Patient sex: M
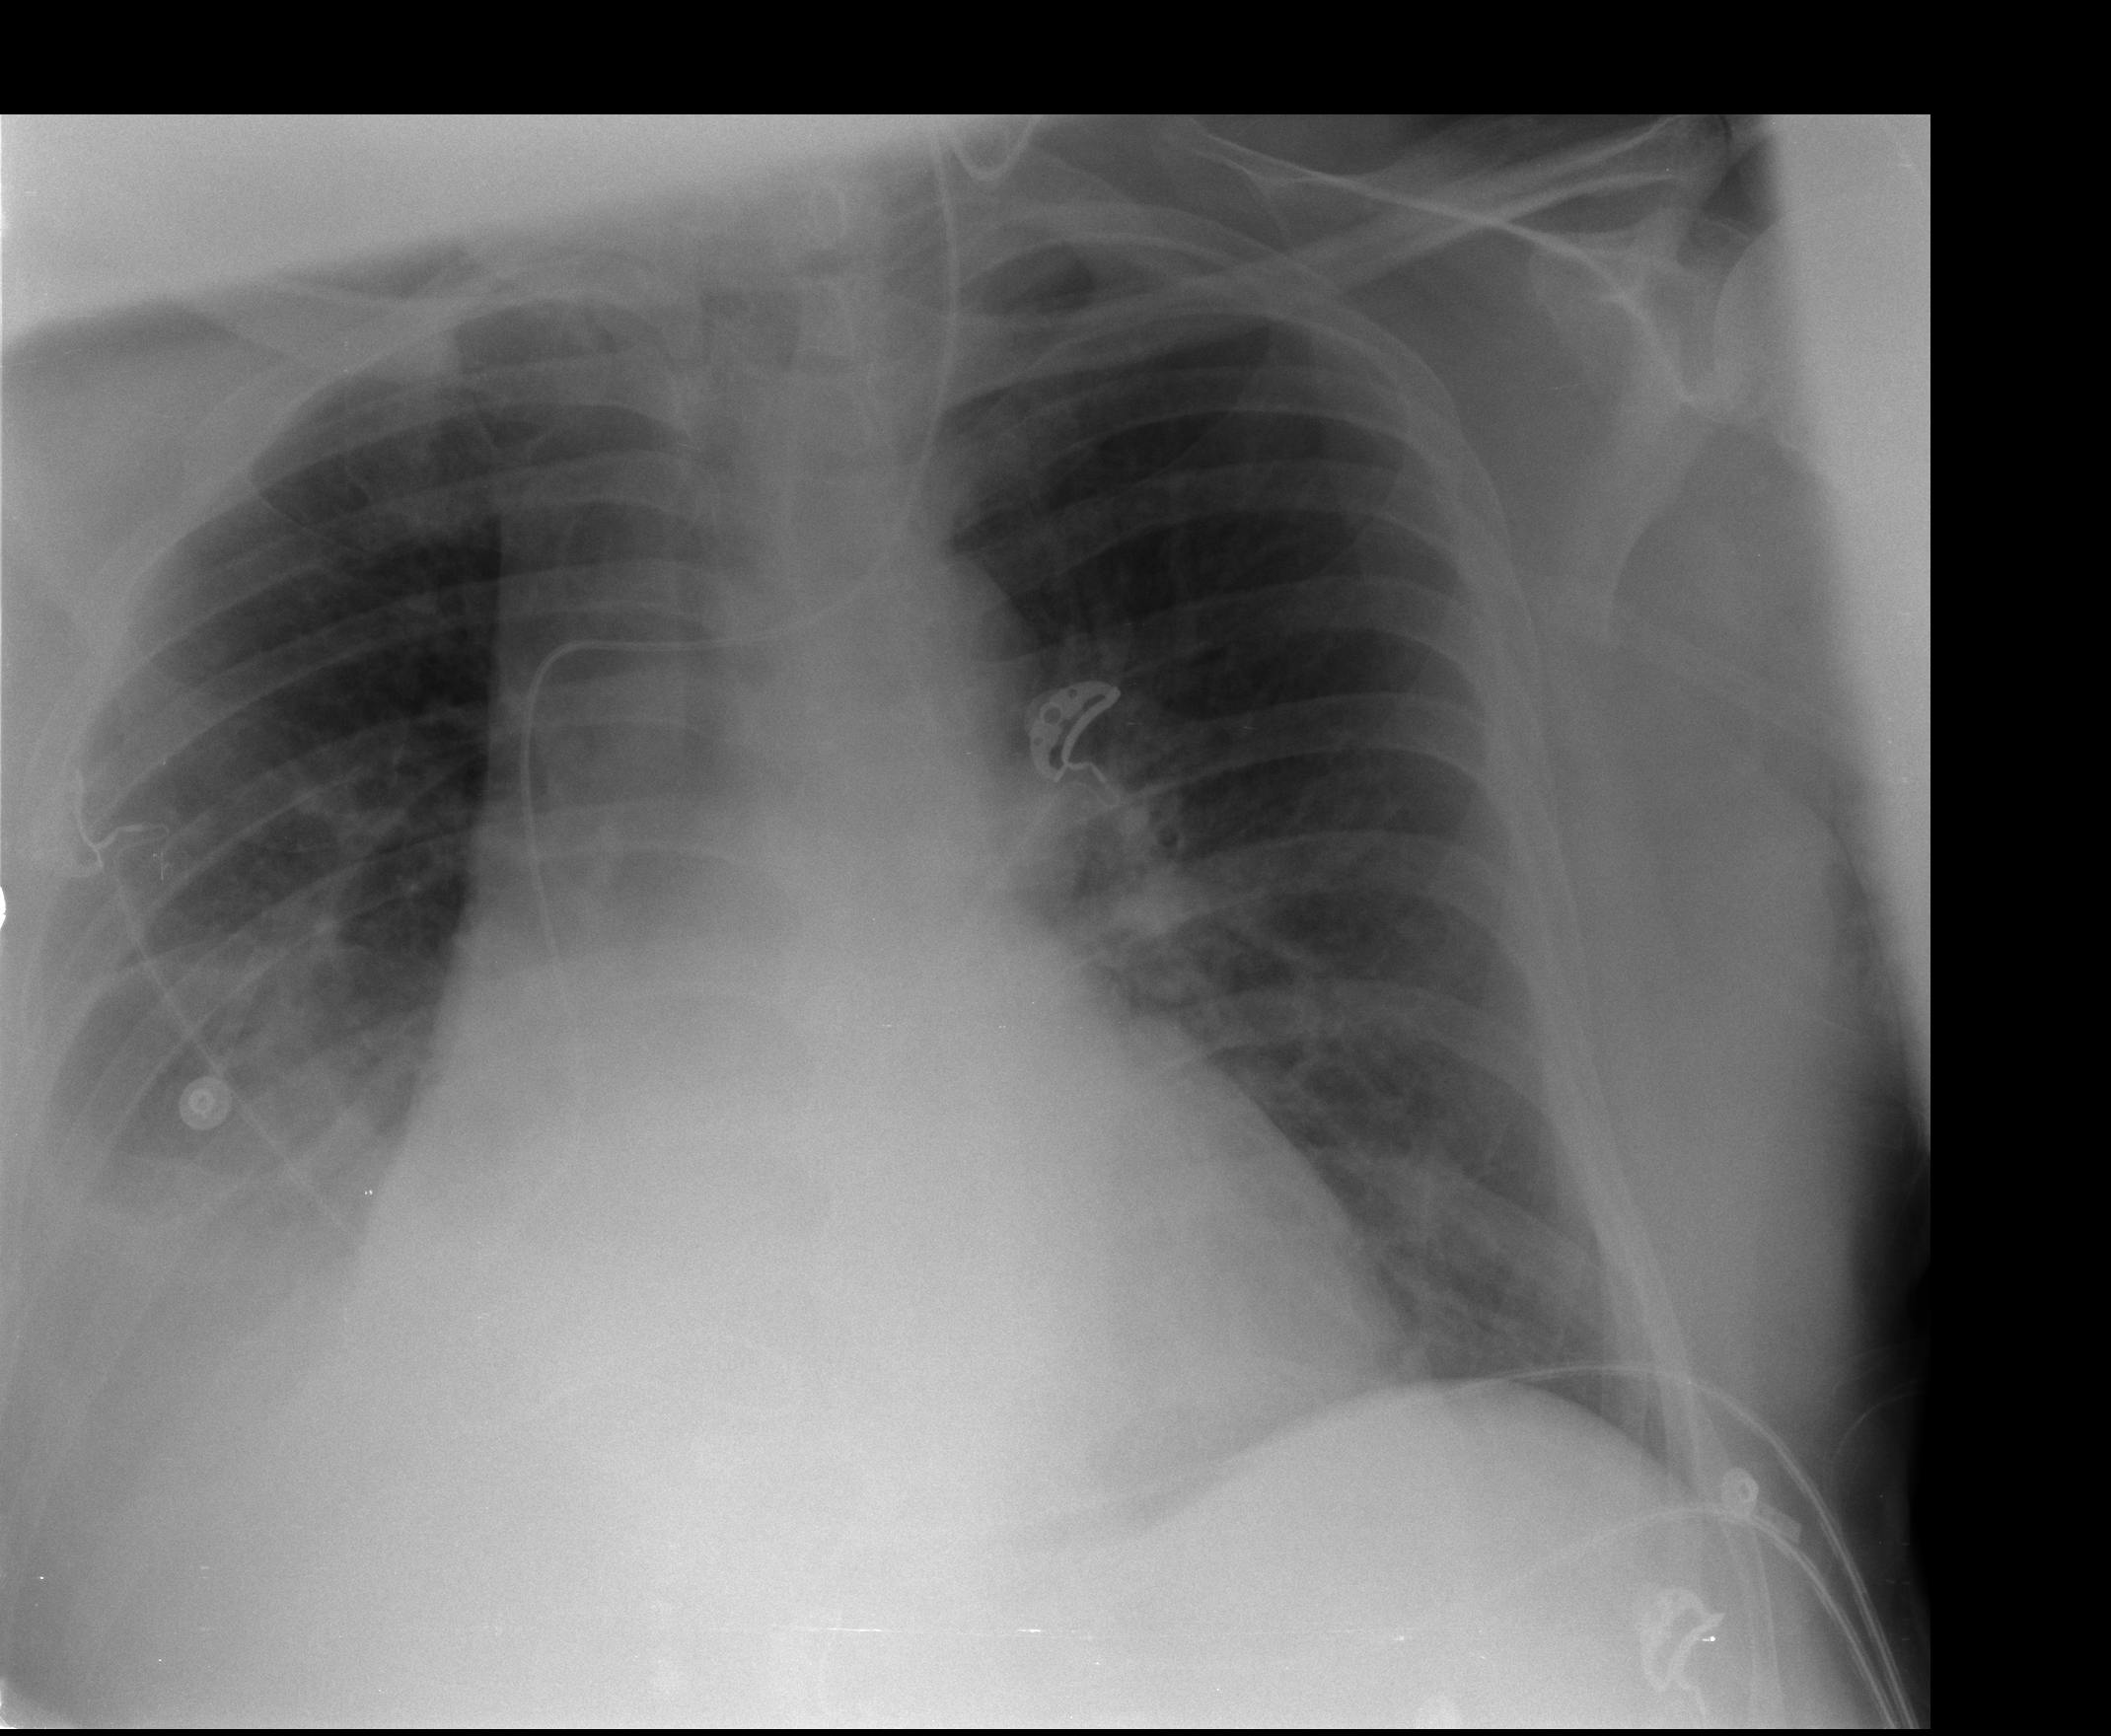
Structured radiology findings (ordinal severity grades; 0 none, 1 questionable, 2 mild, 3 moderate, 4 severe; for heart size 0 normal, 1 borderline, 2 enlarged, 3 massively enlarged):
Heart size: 2
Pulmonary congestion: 1
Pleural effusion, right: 3
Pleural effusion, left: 0
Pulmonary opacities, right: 0
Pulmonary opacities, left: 0
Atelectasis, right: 2
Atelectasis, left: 1